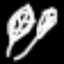
Label: leaf